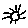
Label: sun